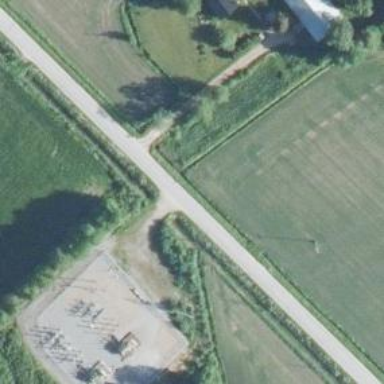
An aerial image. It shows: Distribution level power substation surrounded by fence.